Current action and preconditions to check: trajectory_clear

Your task: For each precondition in the list above, predict whether it will hold at this action.

Consider the current scene as observed from the mobile robot's camera, and analyze the predicted future states of all dynamic agents (e.g., people, animals, vehicles, or any moving entities) within the NEXT SECOND.

IMPORTANT: Only answer "very likely" if you are absolutely certain—based on strong, clear evidence—that a dynamic agent will violate the precondition in the predicted future state. Do NOT answer "very likely" for unlikely, ambiguous, or low-probability risks.

Ask yourself for each precondition: Is there a high probability, with clear and convincing evidence, that the predicted future states of any dynamic agent will interfere with the predicted future state of the currently executing action within the NEXT SECOND, causing that precondition to fail?

Assess the risk level based on these predictions. Use "likely" or "very likely" if motions create a clear risk of interference.

Use "neutral" or "improbable" if agents are nearby but their predicted paths are clearly diverging or non-conflicting.

Failure Risk Categories: "very improbable", "improbable", "neutral", "likely", "very likely"

Answer Format: Output ONLY the probability_of_failure value from these categories: "very improbable", "improbable", "neutral", "likely", "very likely"

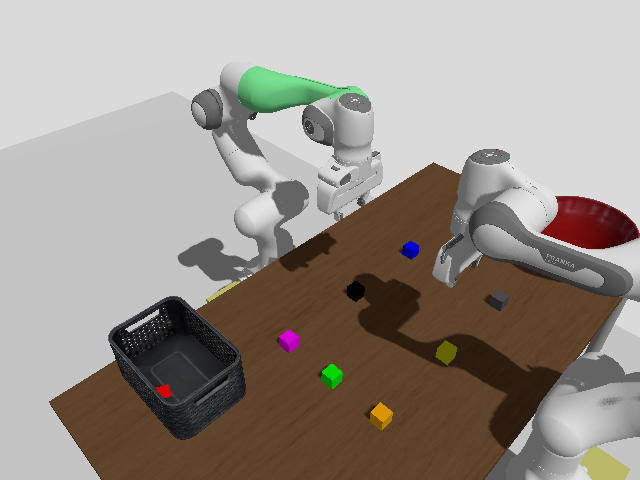

Answer: very improbable